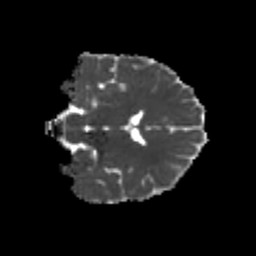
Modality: MD
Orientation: coronal
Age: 24
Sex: female
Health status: healthy
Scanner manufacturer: philips
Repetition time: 7.393 s
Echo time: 0.08599 s